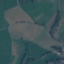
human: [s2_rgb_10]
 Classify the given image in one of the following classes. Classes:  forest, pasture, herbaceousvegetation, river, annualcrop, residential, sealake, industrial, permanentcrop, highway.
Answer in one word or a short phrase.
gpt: Pasture